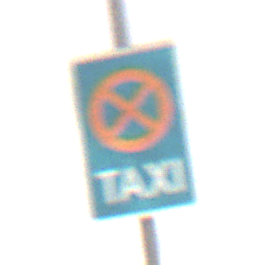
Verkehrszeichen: Taxenstand
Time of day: Midday
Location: Outdoor (Nature)
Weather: Overcast
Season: NotSpecified
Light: Natural